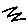
Label: zigzag